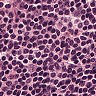
Metastatic tissue present: no